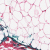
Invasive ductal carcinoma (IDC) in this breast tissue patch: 0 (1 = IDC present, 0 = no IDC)